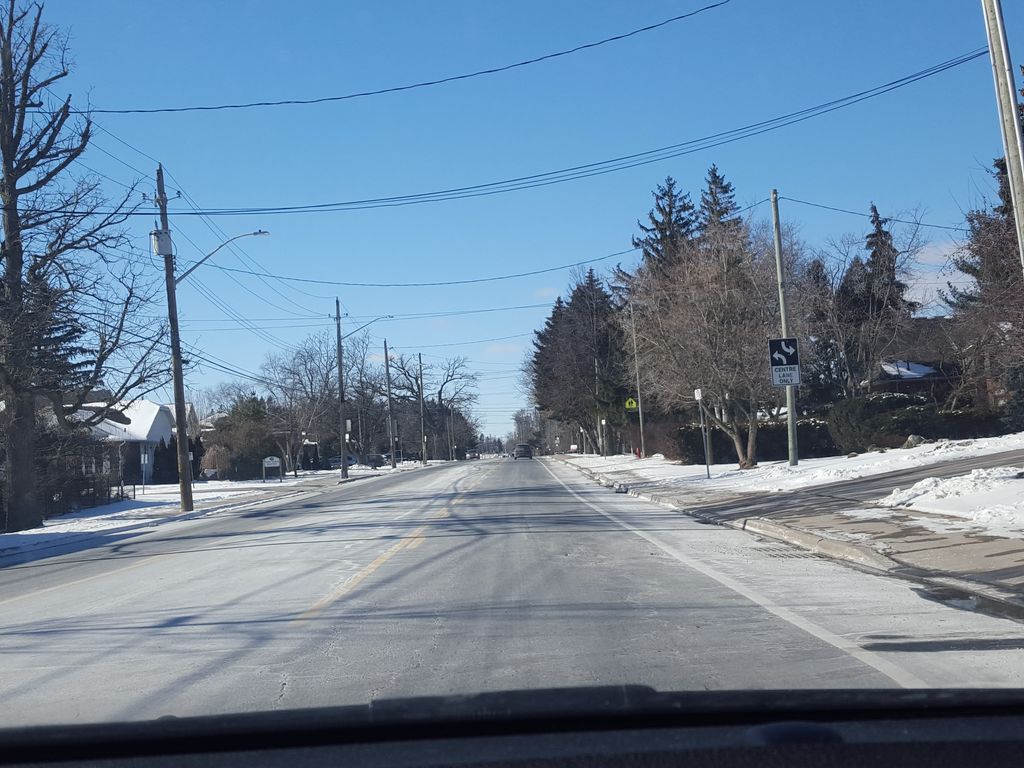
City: hamilton